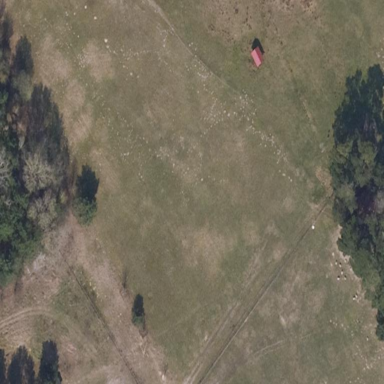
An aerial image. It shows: Fence surrounding natural heath area.